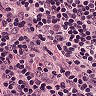
Metastatic tissue present: no